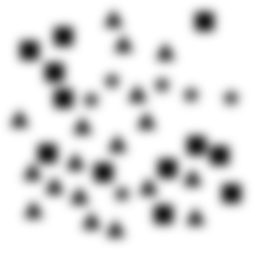
Squares: 12
Triangles: 18
Stars: 6
Total shapes: 36